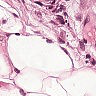
Metastatic tissue present: yes